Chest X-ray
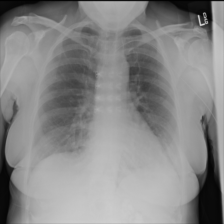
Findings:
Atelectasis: negative
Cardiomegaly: negative
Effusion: negative
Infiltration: negative
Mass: negative
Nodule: negative
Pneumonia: negative
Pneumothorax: negative
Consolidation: negative
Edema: negative
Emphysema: negative
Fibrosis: negative
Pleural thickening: negative
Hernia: negative